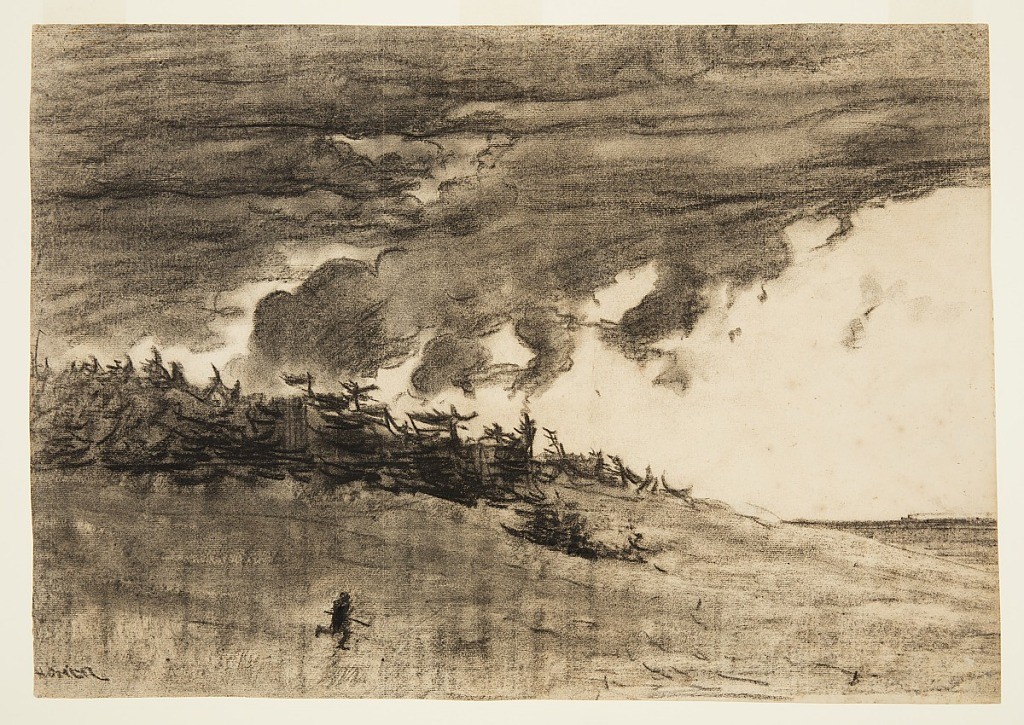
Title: Storm Coming
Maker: Winslow Homer, American, 1836–1910
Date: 1884
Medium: Black chalk on off-white laid paper
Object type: Drawing
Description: View of dark clouds, a calm sea, shore with pine trees, and a man running.